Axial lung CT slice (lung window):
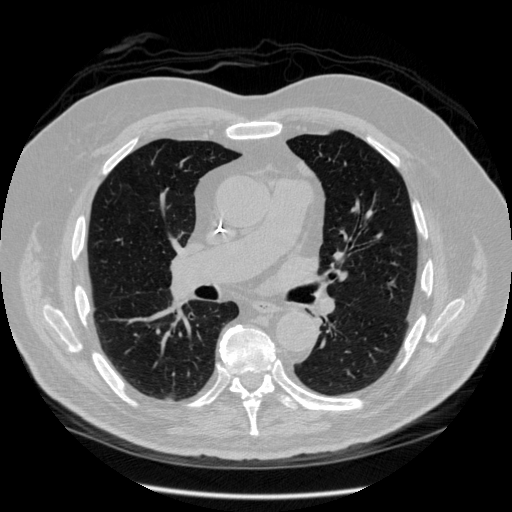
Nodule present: no